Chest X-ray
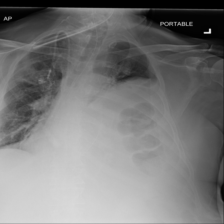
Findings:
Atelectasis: negative
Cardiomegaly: negative
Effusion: negative
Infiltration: negative
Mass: negative
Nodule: negative
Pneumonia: negative
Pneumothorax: negative
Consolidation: negative
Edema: negative
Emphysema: negative
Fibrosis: negative
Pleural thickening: negative
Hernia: negative